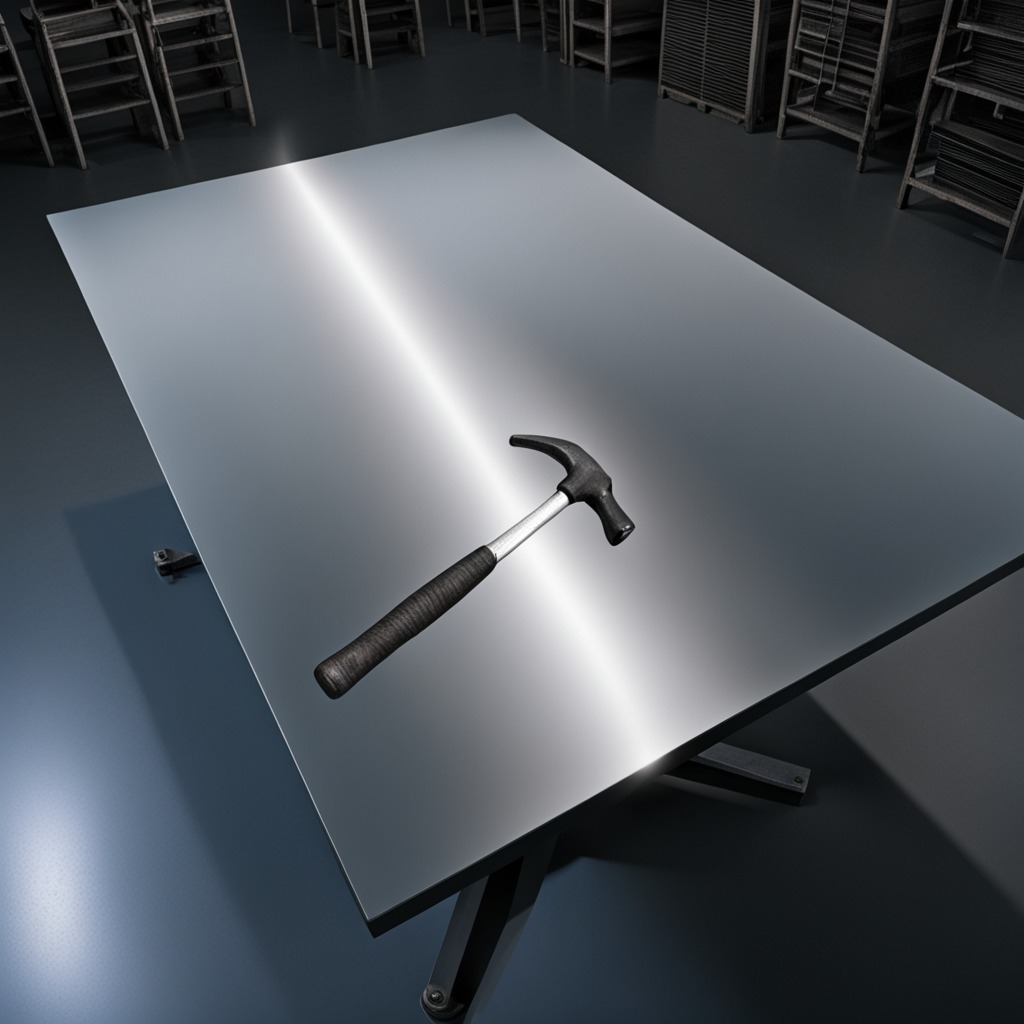
A hammer is lying on the tabletop.